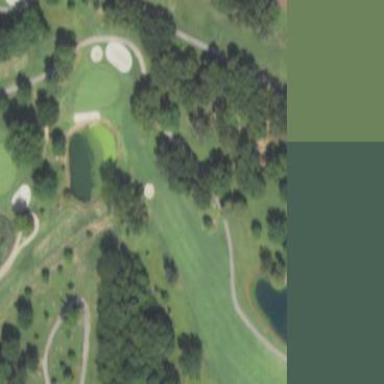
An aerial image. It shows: Grassy area designated as golf fairway.